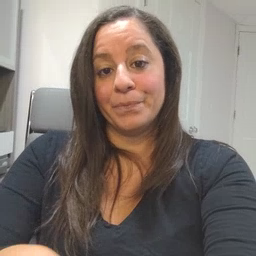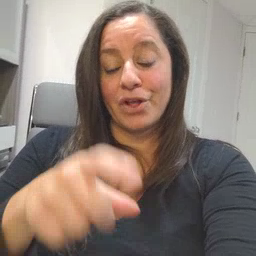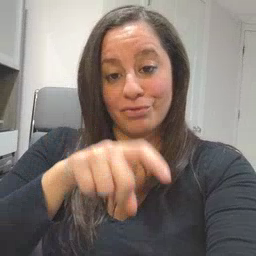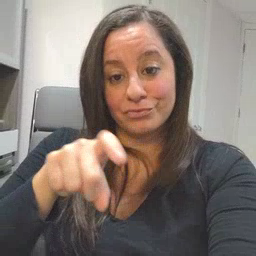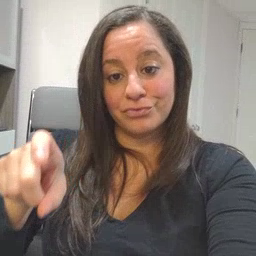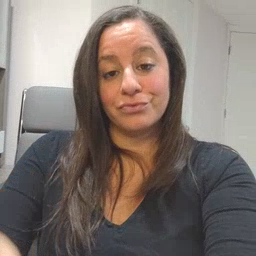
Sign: closet